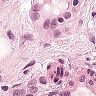
Metastatic tissue present: yes